Question: I am writing a script to generate an xlsx file to be uploaded into our system. One of the columns contains the current date which needs to be formatted in a very specific way (custom: m/d/yyyy h:mm' to be specific). I have a command in the script that successfully formats the cell correctly, which I know because if I check the cell formatting in the generated xlsx it shows the correct format. However, xlsxwriter doesn't actually write to that format since its rejected by the upload. If I open the spreadsheet and 'touch' the value (hit enter on the cell) then it correctly formats to the value I expect.
Is there any way to force xlsxwriter to write the value in the format expected so that I don't need to go into this sheet and touch the value? Is there anyway to automate this 'touch' that I perform? I doubt it given that xlsxwriter does not manipulate spreadsheets, just generates them.
The image provided shows two date values. The first is the 'touched' value that I expect, the second is the value written by the script. Note that the values are actually the same, one has just been formatted by excel.
Example of 'touched' value versus written value:

I have tried formatting the datetime string in separate manners to try to fix this, but nothing has yielded results. I have not been able to find any other documention relating to a similar issue.
'''
import xlsxwriter
import datetime
x = datetime.datetime.now()
Date = str(x.strftime("%m")) + "/" + str(x.strftime("%d")) + "/" + str(x.strftime("%Y")) + " " + str(x.strftime("%I")) + ":" + str(x.strftime("%M")) + ":00" + " " + str(x.strftime("%p"))
workbook = xlsxwriter.Workbook("C:/" + File_Name)
worksheet = workbook.add_worksheet('Fills')
Dealer_out = ['External', Dealer_Name, Dealer_Exchange, Symbol, 'Manual_JV', '', '', '', Date, Account_Number, Account_Number, Opposite_Side[Dealer_Side.upper()], Dealer_Amount, Dealer_Price, 'TRUE']
Header = ['Source', 'Context', 'Exchange', 'Internal Symbol', 'Origin', 'Order Id', 'Exchange Order Id', 'Fill Id', 'Fill Time', 'Intern Account Number', 'External Account Number', 'Side', 'Quantity', 'Price', 'IsActive']
row = 0
col = 0
#write header to spreadsheet
cell_bold = workbook.add_format({'bold': True})
cell_format1 = workbook.add_format({'num_format': 'm/d/yyyy h:mm'})
cell_format1.set_num_format('m/d/yyyy h:mm')
#write dealer information to spreadsheet
for cell in Dealer_out:
if col == 8:
worksheet.write(row, col, cell, cell_format1)
else:
worksheet.write(row, col, cell)
col += 1
db.close()
workbook.close()
'''
The values that are written out in 'Dealer_out' are read and parsed from a csv, that part of the script has not been included.
Thank you ahead of time for the assistance.
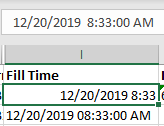
Answer: It looks like you are writing strings (that look like dates) with a date format.
However, dates in Excel are actually with a date format. This is explained in the <URL> section of the XlsxWriter docs.
You will need to extend you program to convert the date strings that you read from the CSV file to Datetime objects. If you then write the datetime objects (with write() and a format) you will get the dates in the format you require.